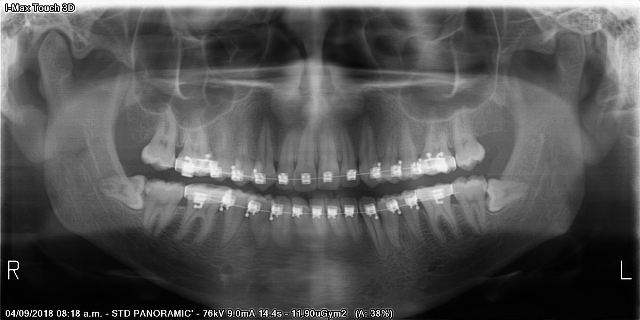
adult